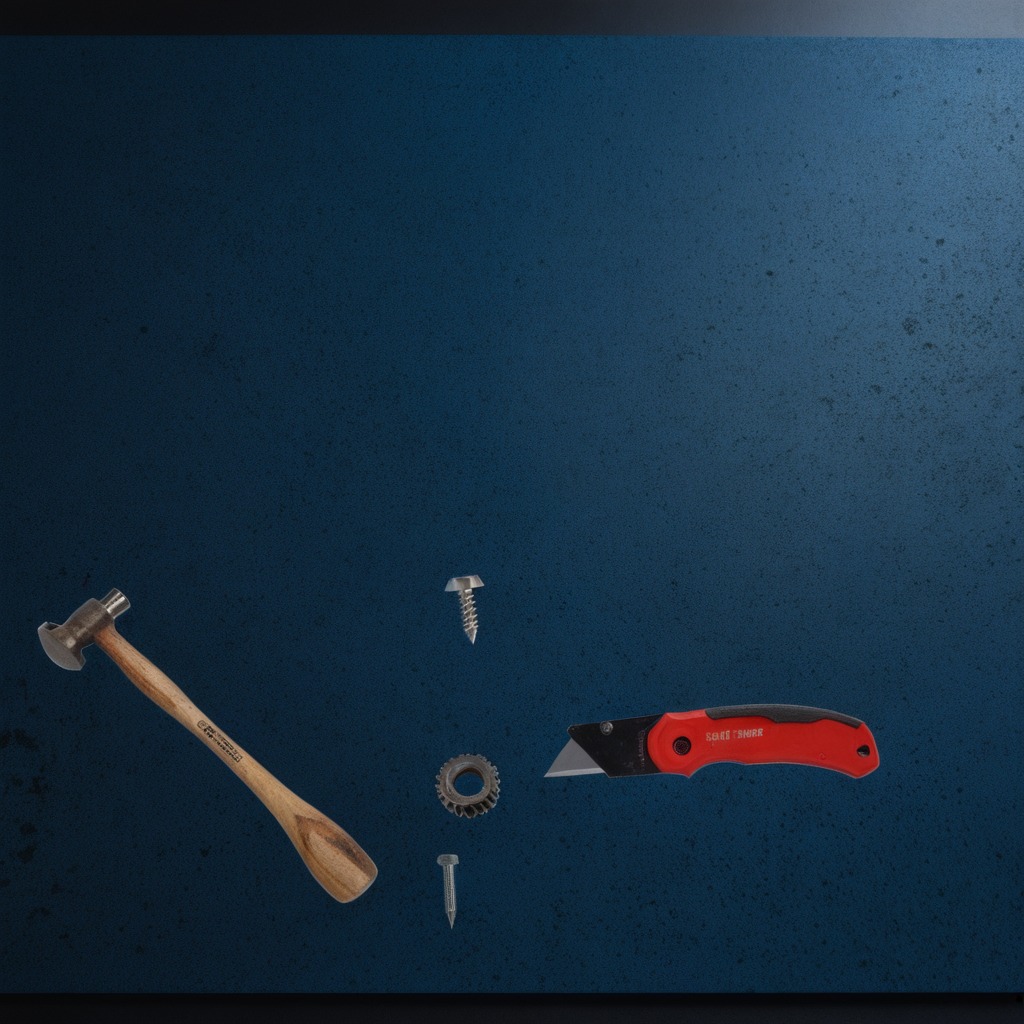
A steel gear with teeth, a utility knife, a metal machine screw, an iron nail, and a hammer are lying on the clean granite tabletop covered with a blue rubber mat inside a workshop at night dim ambient light soft shadows worn but beneath the mat.